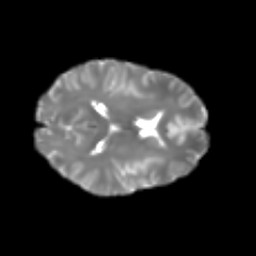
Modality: T2w
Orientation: axial
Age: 20
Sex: female
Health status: healthy